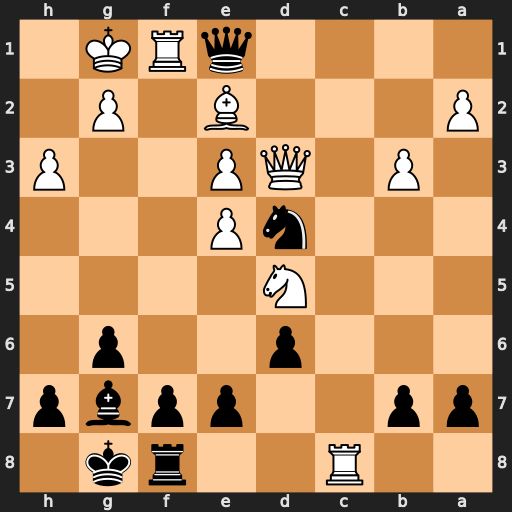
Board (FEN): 2R2rk1/pp2ppbp/3p2p1/3N4/3nP3/1P1QP2P/P3B1P1/4qRK1
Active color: b
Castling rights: -
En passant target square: -
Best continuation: Nxe2+ Qxe2 Qxe2